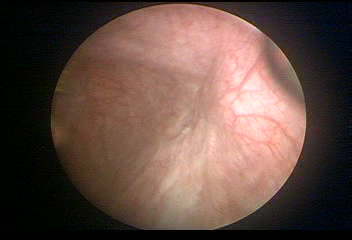
Modality: WLC
Class: Normal mucosa
Bladder cancer association: No